Question: I wanna compare and find the latest date among all the chat documents. Then get the message and date field from the latest one and display it. May I know is there a way to do this?

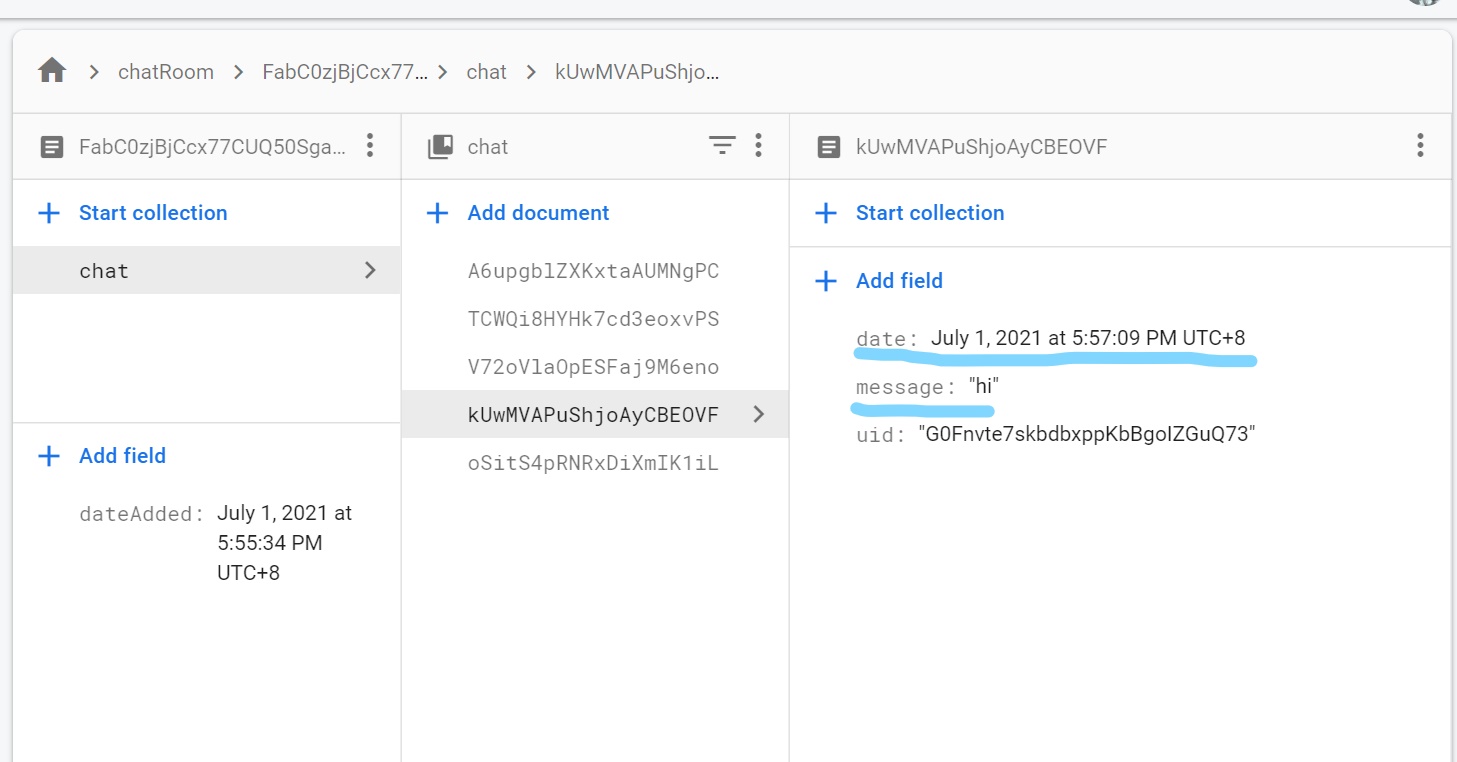
Answer: You're looking for a <URL> to one result.
So something like:
'''
Query query = collectionRef.orderBy("date", Direction.DESCENDING).limit(1);
'''
Then you can just <URL> to also get updates.